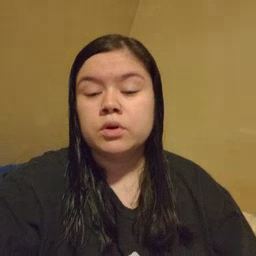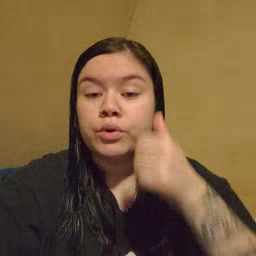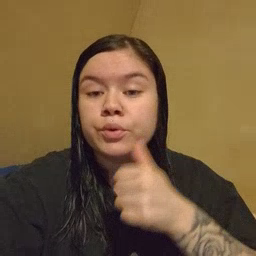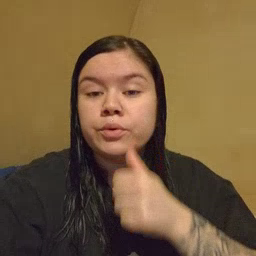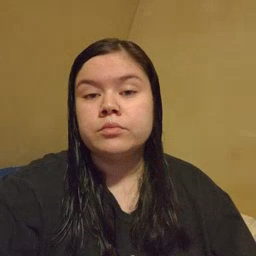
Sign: girl